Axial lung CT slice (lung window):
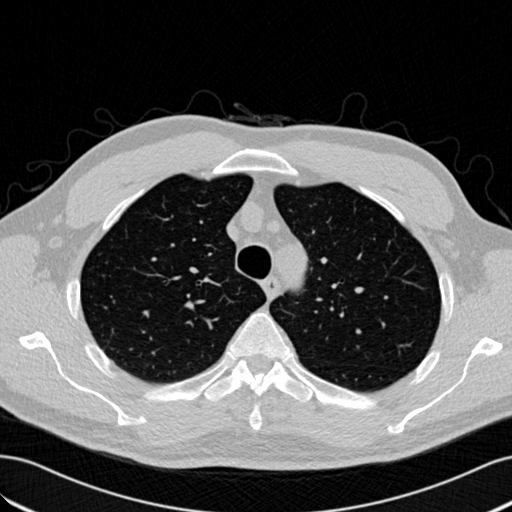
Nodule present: no